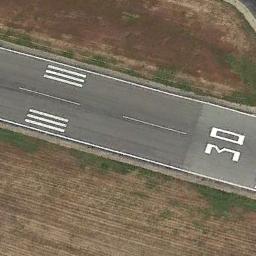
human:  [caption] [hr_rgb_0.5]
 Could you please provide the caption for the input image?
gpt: There are vertical lines and Numbers on the runway .

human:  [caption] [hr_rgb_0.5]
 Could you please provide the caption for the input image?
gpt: The runway goes through the lawn and the designation marking is 30 .

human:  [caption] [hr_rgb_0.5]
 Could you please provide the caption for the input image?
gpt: Next to the runway is brown bare ground with white '30' and short-line signs on the runway .

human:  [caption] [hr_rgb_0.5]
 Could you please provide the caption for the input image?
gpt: The runway is on the bare land next to the grass .

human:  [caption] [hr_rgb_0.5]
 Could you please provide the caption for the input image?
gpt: There are brown lawns beside the runway .